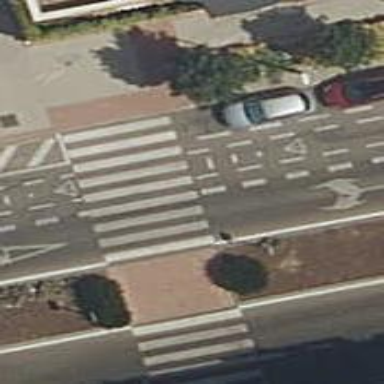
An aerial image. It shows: Zebra crossing on the road.